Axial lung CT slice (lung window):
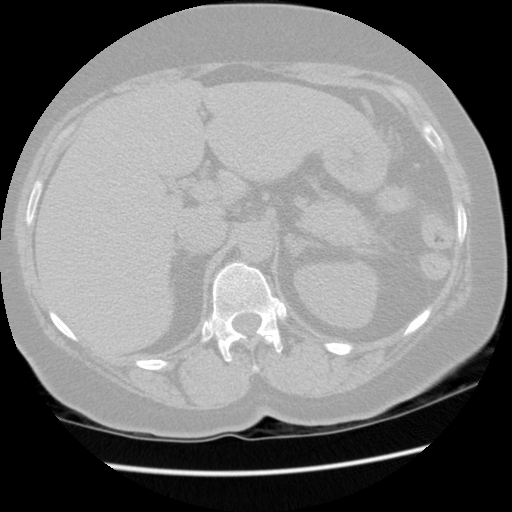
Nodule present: no